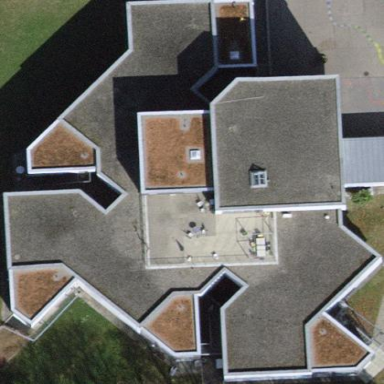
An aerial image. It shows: School building.